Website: home-depot
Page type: payment
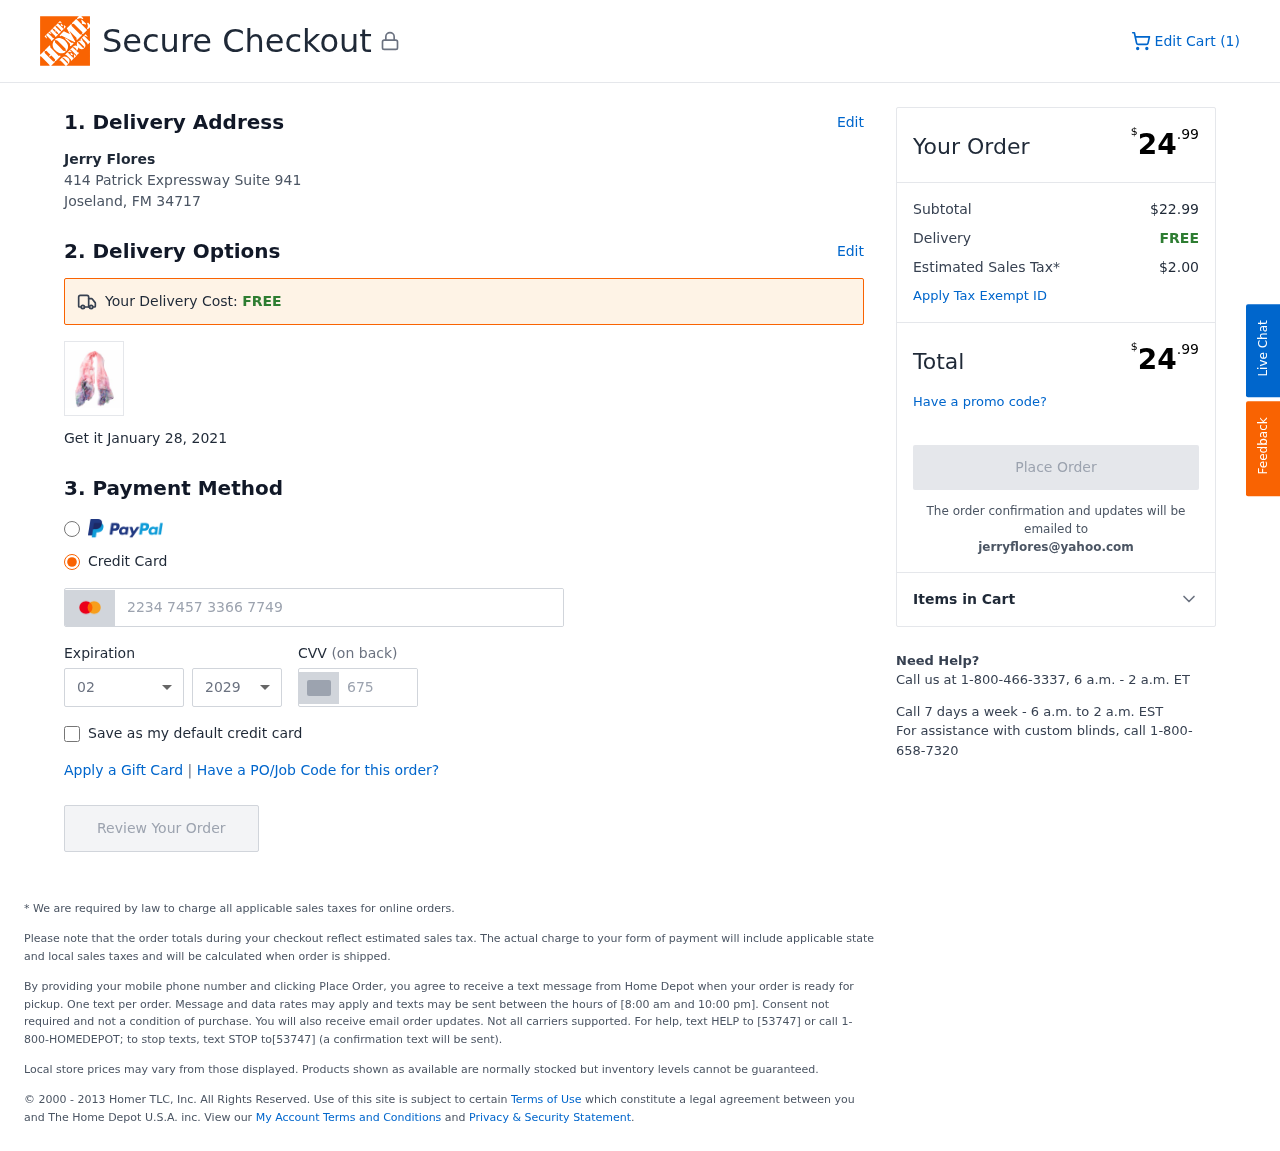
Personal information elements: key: PII_CARD_CVV
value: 675
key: PII_CARD_EXPIRY_MONTH
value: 02
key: PII_CARD_EXPIRY_YEAR
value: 29
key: PII_CARD_NUMBER
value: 2234 7457 3366 7749
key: PII_CITY_STATE_ZIP
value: Joseland, FM 34717
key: PII_EMAIL
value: jerryflores@yahoo.com
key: PII_FULLNAME
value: Jerry Flores
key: PII_STREET
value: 414 Patrick Expressway Suite 941
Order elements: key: ORDER_NUM_ITEMS
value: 1
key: ORDER_DELIVERY_DATE
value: January 28, 2021
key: ORDER_TOTAL
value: $24.99
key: ORDER_SUBTOTAL
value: $22.99
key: ORDER_SHIPPING_COST
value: FREE
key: ORDER_TAX
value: $2.00